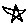
Label: star